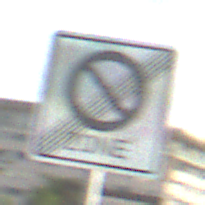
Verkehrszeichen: EndeEingeschraenktesHalteverbotZone
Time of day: MorningAfternoon
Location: Outdoor (Suburban)
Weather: PartlyCloudy
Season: NotSpecified
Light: Natural